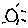
Label: sun